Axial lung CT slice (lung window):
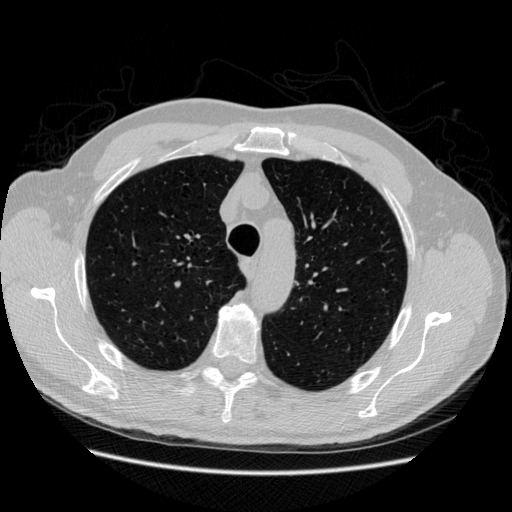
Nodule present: no